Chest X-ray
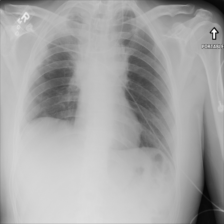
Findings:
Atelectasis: negative
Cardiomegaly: negative
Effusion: negative
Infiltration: positive
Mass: negative
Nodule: negative
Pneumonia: negative
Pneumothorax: negative
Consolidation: negative
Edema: negative
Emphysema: negative
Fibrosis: positive
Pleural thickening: negative
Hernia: negative